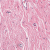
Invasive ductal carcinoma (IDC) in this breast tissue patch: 0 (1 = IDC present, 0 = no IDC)